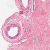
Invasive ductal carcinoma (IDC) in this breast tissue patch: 0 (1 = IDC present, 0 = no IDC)